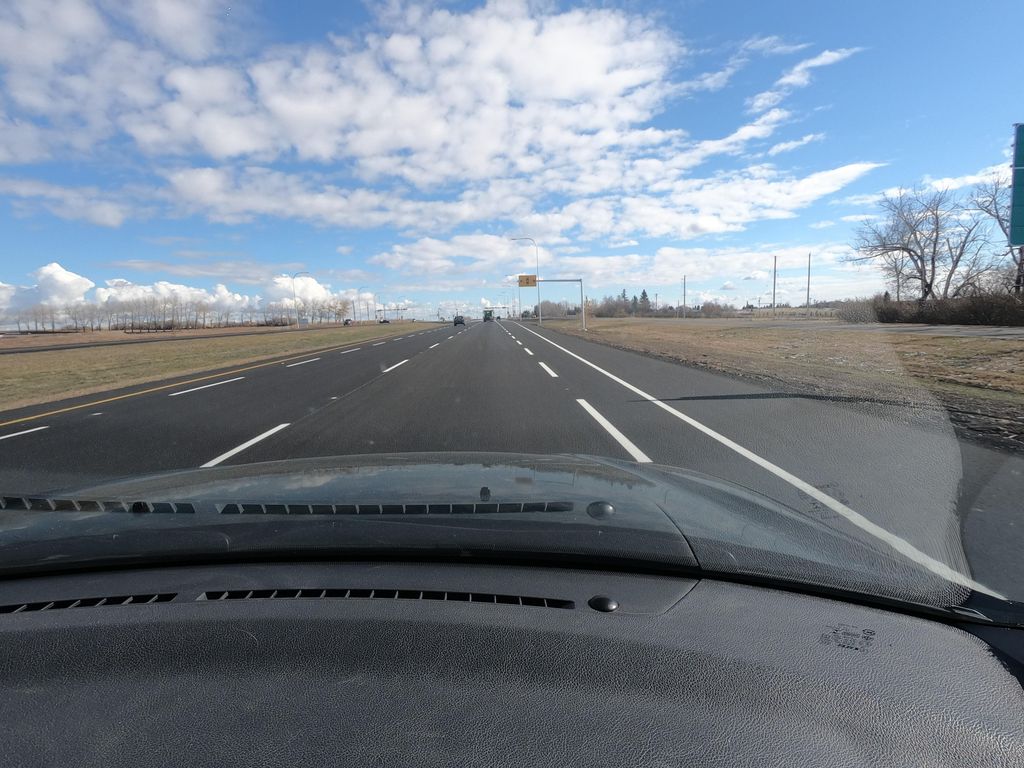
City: calgary